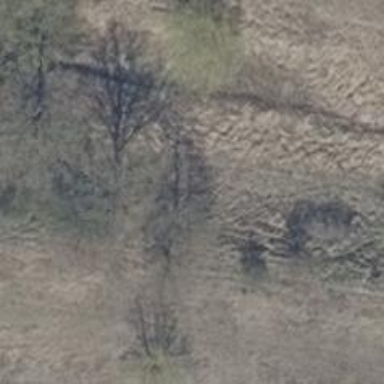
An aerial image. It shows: Row of trees in natural setting.